Question: When I start my program I have 6 panels. Then I have some radio buttons and depending on the choice some panels hide. In this example I want to hide all panels except 1 and 2. When I click the radio button instead of hiding the rest of the panels and leave the first 2 panels in the current position, it moves them.
'''
private void MonocButtonItemStateChanged(java.awt.event.ItemEvent evt) {
Panel3.setVisible(false);
Panel4.setVisible(false);
Panel5.setVisible(false);
Panel6.setVisible(false);
}
'''

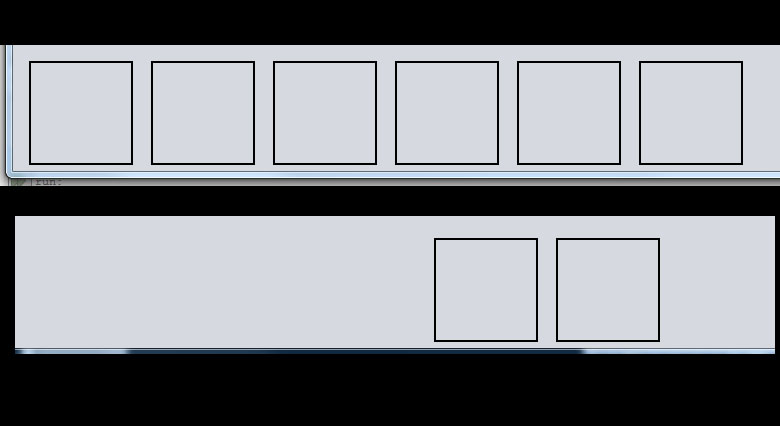
Answer: Propably the panel that contains the show/hide panels has FlowLayout manager. When components get invisible the container lays out from scratch the components again.
To get around with this you can use an AbsoluteLayout or make the panels invisible in a diferent way so you cannot see them but they are occuping space.